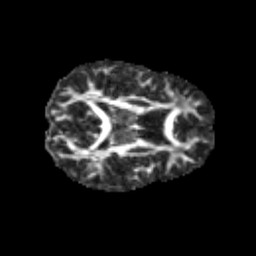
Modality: FA
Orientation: axial
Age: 13
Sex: female
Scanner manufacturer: siemens
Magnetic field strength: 3 T
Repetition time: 3.8 s
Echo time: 0.07 s